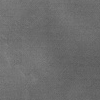
Atmospheric dust classification: dusty